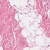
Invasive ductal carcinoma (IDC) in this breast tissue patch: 0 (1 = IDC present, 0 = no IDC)